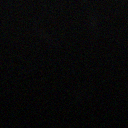
Screen state: off